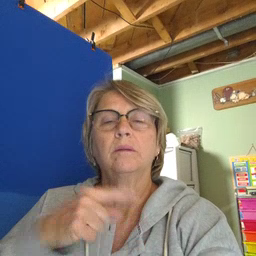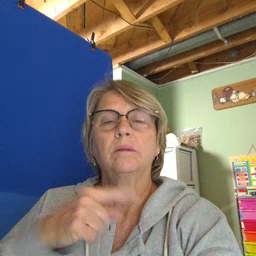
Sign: bird